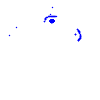
Particle: electron